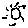
Label: sun